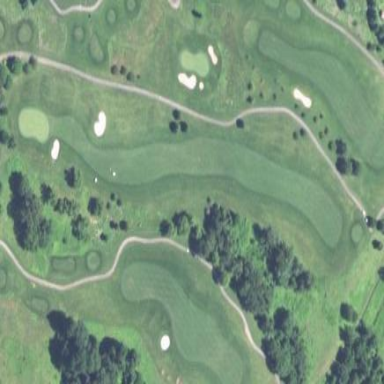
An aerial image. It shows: Grassy area designated as golf fairway.